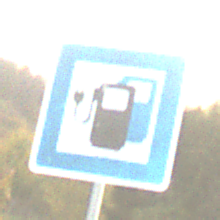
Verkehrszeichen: LadestationFuerElektrofahrzeuge
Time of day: SunriseSunset
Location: Outdoor (Nature)
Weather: PartlyCloudy
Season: NotSpecified
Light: Natural